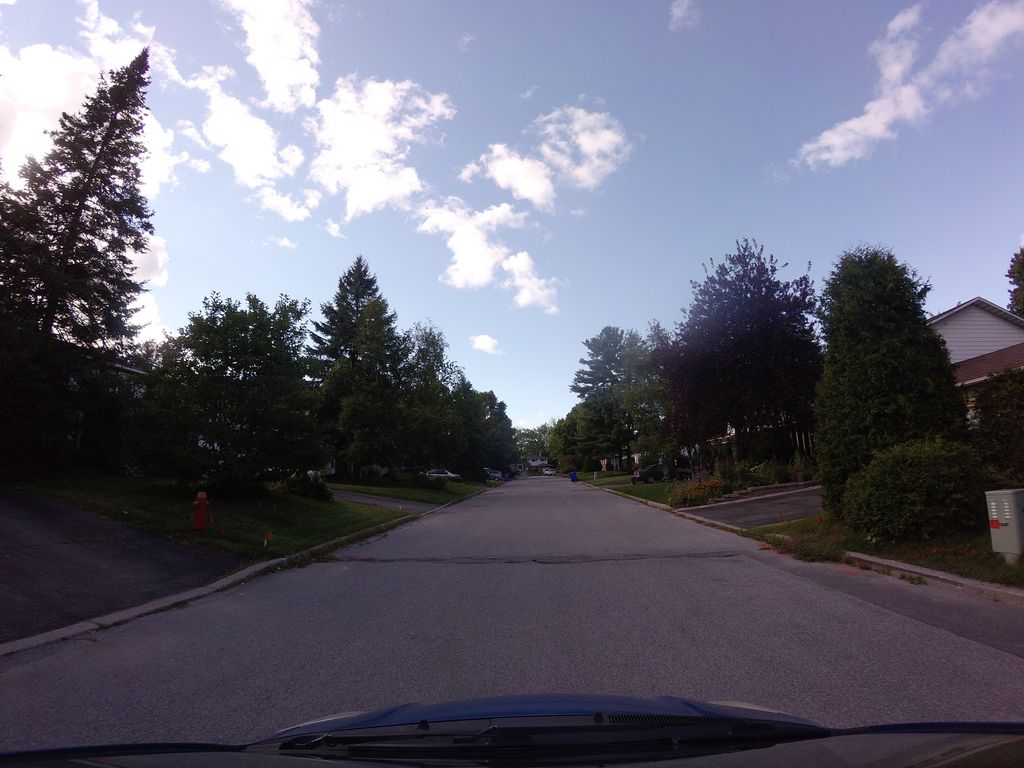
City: ottawa-gatineau